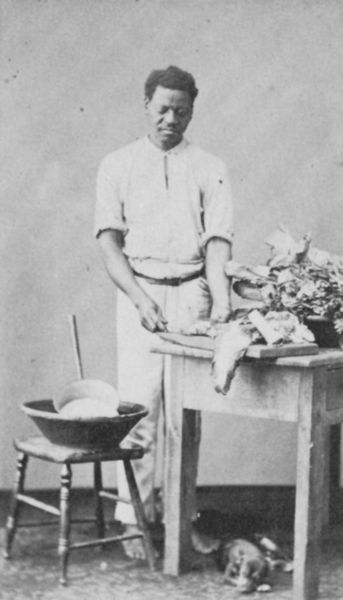
Titel: Straßenverkäufer in Rio de Janeiro
Künstler: Marc Ferrez
Standort: Rio de Janeiro
Institution: Sammlung Gilberto Ferrez
Schlagwörter: blätter, dunkel, hand, mann, schatten, weiß, blumen, grau, hell, holz, licht, schwarz, stuhl, tisch, blick, gürtel, hund, tier, gericht, hemd, hose, wand, arme, diener, gesicht, mensch, messer, schale, schüssel, stehen, ärmel, herr, hände, innenraum, portrait, tischbein, boden, haare, locken, arbeit, gemüse, kanne, krug, stilleben, topf, man, arbeiten, afrika, amerika, hocker, schemel, arbeiter, essen, metall, konzentriert, konzentration, foto, fotografie, fleisch, holztisch, barfuss, neger, metzger, gefäss, brett, geschirr, schwarz weiss, photo, wanne, küche, hochgekrempelt, afrikaner, schwarzer, sklave, schneiden, kochen, usa, mehl, huhn, salz, koch, schaufel, haushalt, photografie, pfanne, schöpflöffel, küchenhilfe, vorbereiten, spülen, schlachtung, küchentisch, schneidebrett, farbiger, nahrungsmittel, sander, august sander, sklaverei, afroamerikaner, küchenarbeit, spülschüssel, südstaten, zubereitung, frleisch, schwarz-weiß fotot